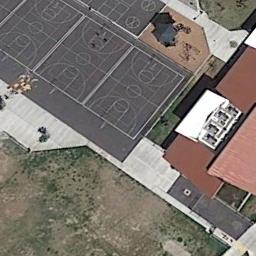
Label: basketball_court